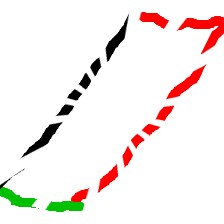
Shape: parallelogram